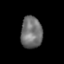
Tissue: lung
Cell type: Fibroblasts
Senescence score: 0.5889
Nuclear area (px): 670
Mean DAPI intensity: 112.322